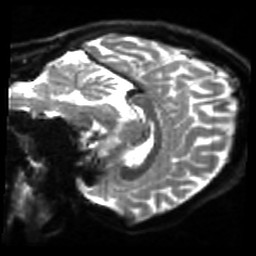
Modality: sbref
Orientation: sagittal
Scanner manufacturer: siemens
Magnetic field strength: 3 T
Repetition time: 4 s
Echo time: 0.0594 s